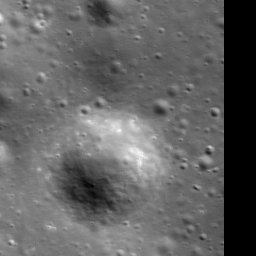
Host type: hard_negative
Lunar coordinates: latitude 45.688, longitude 91.041